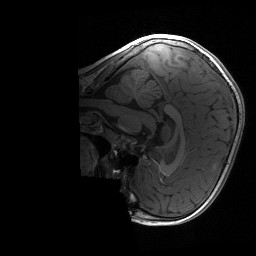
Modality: T1w
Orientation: sagittal
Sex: male
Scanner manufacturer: siemens
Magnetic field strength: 3 T
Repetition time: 1.9 s
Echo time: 0.00243 s